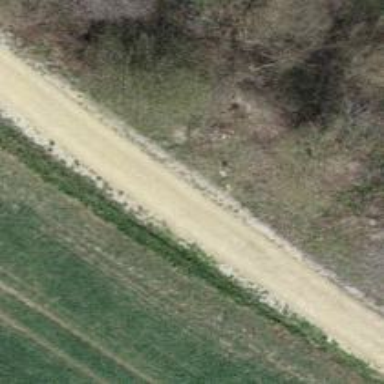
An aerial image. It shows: Track with grade 2 gravel surface.